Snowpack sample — Loveland Pass, Silver Plume, Colorado, USA (1/12/25, 11:40 AM MST)
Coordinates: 39.66, -105.88
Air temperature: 7 °F
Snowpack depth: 140 cm
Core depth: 10 cm
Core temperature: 41 °F
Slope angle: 11°, slope face: 30°
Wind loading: high
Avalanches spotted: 2
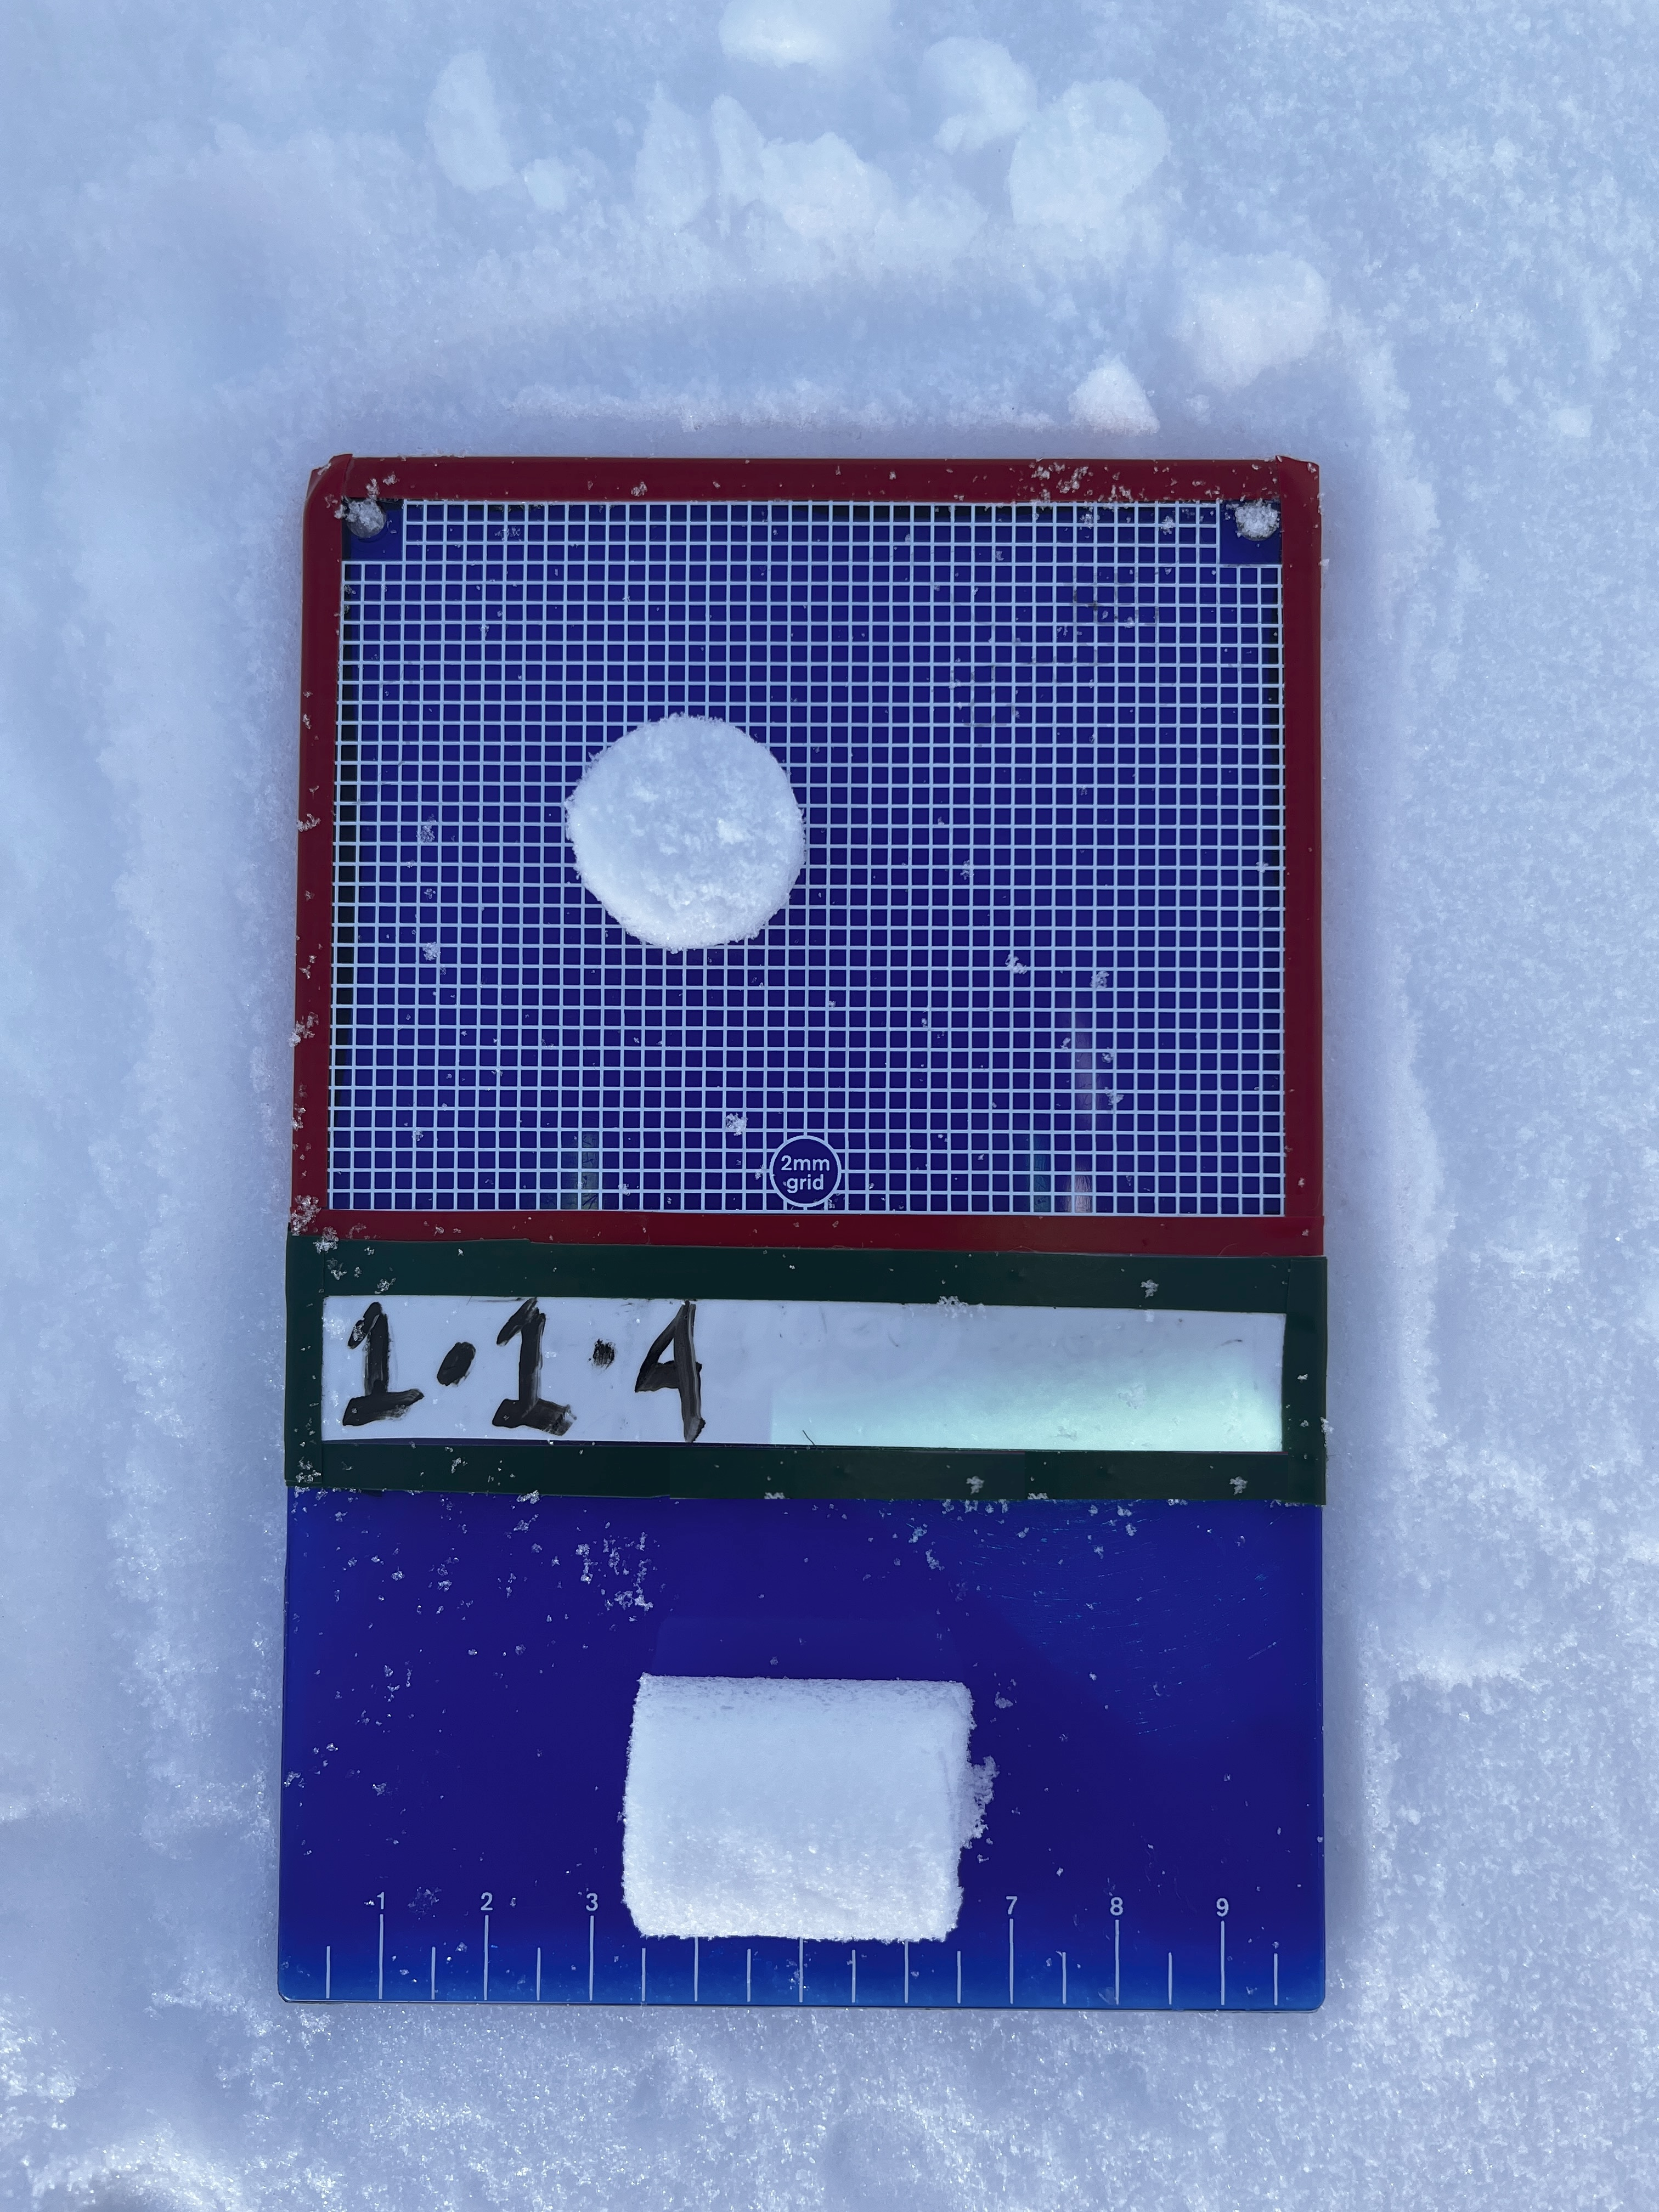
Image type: crystal_card
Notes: Pilot using slightly modified coring method that took too large segment for snow profile picturing, advised not to use in higher level models. Two avalanche on south face nearby, partially cloudy with light snow in the last 24 hours. Lots of wind loading on eastern features.